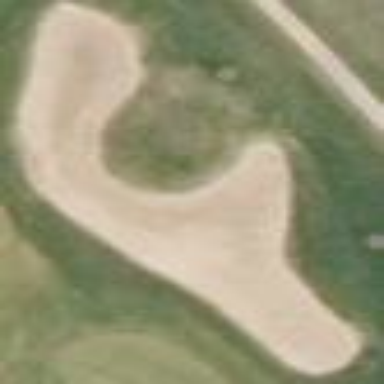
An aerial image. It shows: Sandy area is golf bunker.